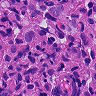
Metastatic tissue present: yes